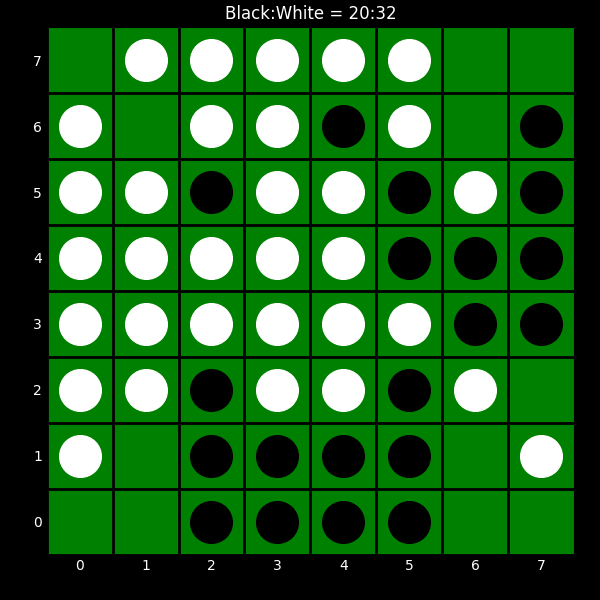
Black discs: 20
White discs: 32